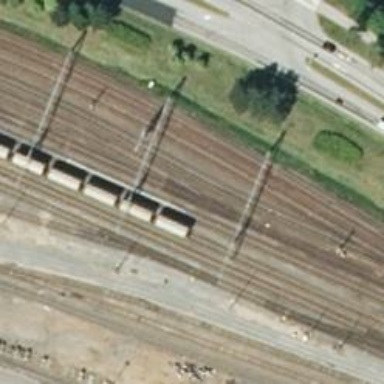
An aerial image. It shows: Continuous rail railway with electrified contact line.